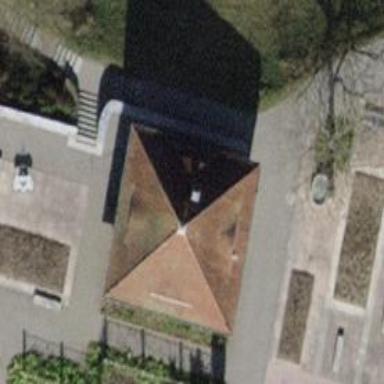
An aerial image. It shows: Building with tiled roof.